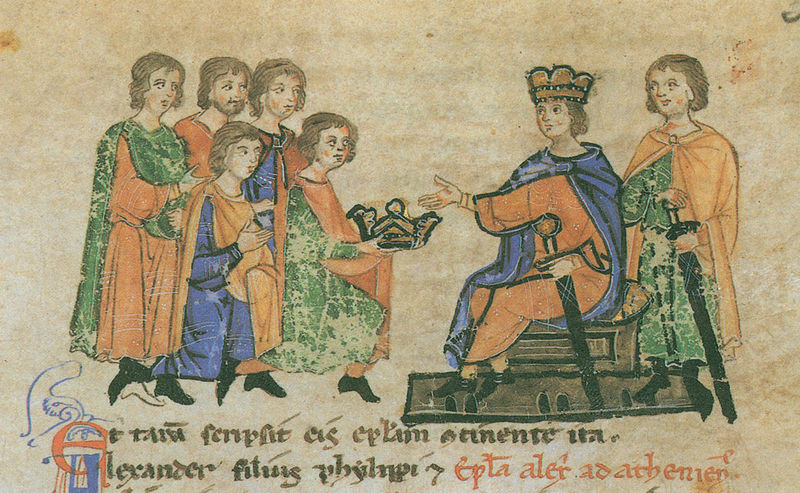
Titel: Alexanderroman
Institution: Leipzig, Stadtbibliothek
Schlagwörter: blau, umhang, orange, krone, könig, thron, schwert, knien, latein